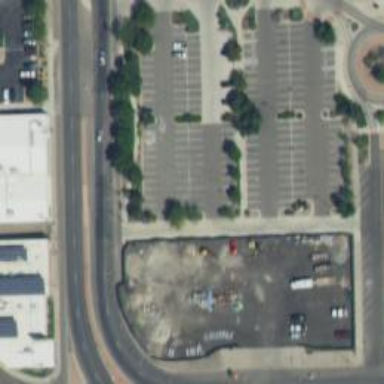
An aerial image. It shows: Parking space is available.